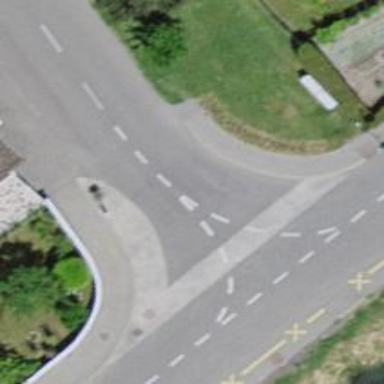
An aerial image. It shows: Unmarked road crossing.